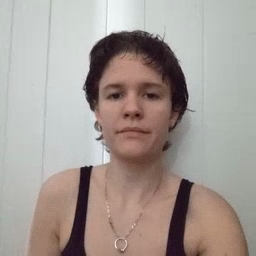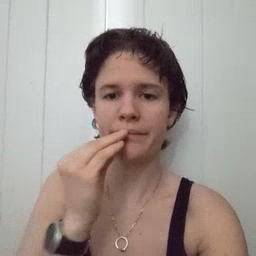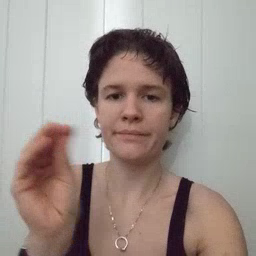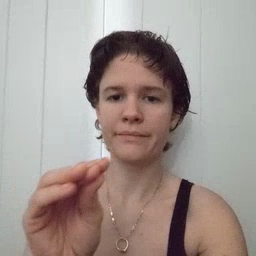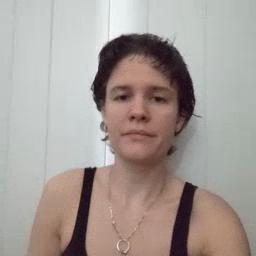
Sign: kiss